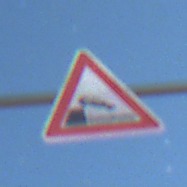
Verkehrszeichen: Ufer
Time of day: Night
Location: Outdoor (Nature)
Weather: PartlyCloudy
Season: NotSpecified
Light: Natural